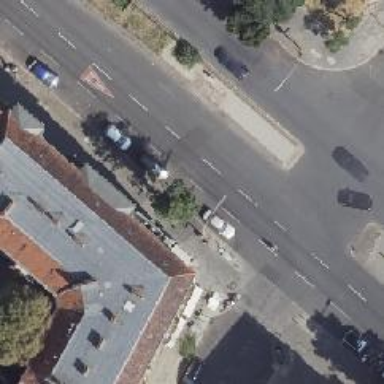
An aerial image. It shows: Secondary road with asphalt surface. It has lane markings and features dual carriageway.